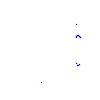
Particle: proton